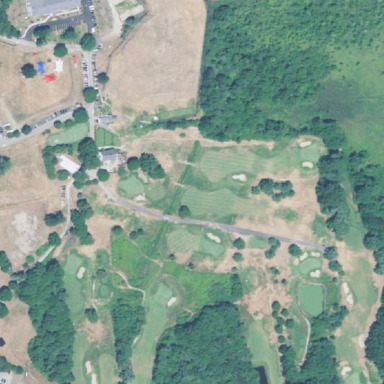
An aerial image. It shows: Golf course.